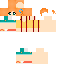
A female human skin with pale skin, wearing blonde long hair dressed in a red tshirt and red pants, featuring a closed mouth.